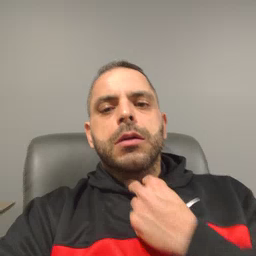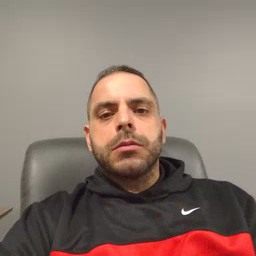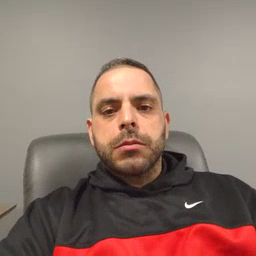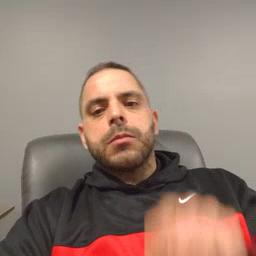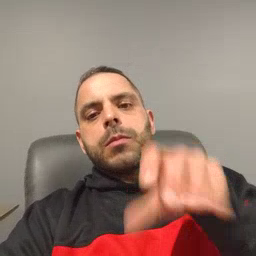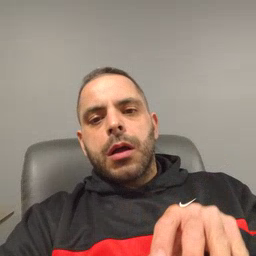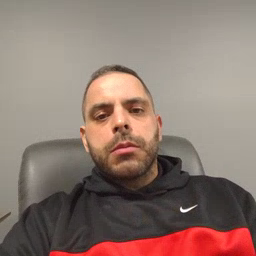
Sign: drop